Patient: sex F, age 74
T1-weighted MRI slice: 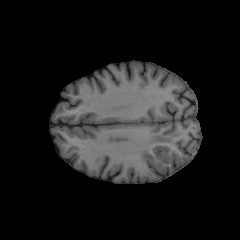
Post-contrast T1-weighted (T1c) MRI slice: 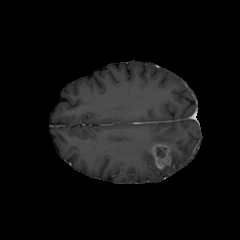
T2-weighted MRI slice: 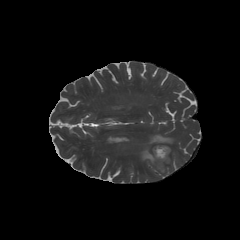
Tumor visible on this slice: yes
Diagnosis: Glioblastoma, IDH-wildtype
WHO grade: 4